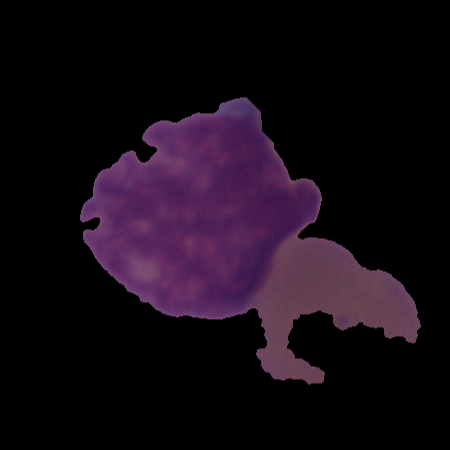
Label: cancer